Question: Why, when I change this function variable "endc" to normal text example
'''
let endc = "here is path as string"
'''
then is working - when I want to get "path" from function then my code is broken
there is my problem - why?

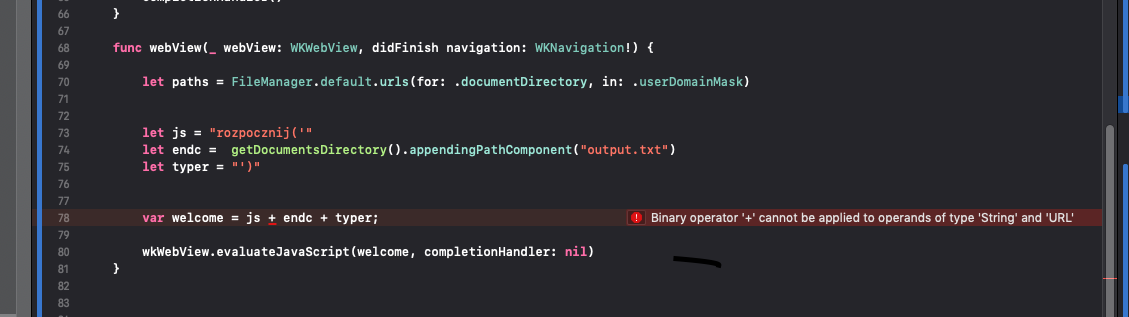
Answer: The '+' operator is overloaded for 'String' class, so both the operand must be 'String' for it to work.
Here your variable 'endc' is type of 'URL'. So the '+' doesn't work for 'String' and 'URL'.
Better to convert your 'URL' into string and then use '+', like this:
'''
var welcome = js + endc.absoluteString + typer
'''
Now, it should work.
Also, I think you should add your semicolon in the 'typer' string itself.